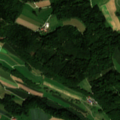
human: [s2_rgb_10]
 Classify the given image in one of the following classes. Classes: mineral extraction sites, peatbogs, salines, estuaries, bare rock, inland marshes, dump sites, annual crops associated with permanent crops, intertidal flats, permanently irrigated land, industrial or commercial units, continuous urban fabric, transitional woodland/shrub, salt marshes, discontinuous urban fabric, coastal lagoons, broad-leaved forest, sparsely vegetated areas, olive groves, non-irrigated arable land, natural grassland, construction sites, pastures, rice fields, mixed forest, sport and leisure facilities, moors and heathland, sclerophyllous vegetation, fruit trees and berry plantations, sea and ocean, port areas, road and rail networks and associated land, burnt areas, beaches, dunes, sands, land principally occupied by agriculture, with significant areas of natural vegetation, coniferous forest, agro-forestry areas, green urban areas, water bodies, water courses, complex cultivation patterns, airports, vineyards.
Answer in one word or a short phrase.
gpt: non-irrigated arable land, complex cultivation patterns, mixed forest